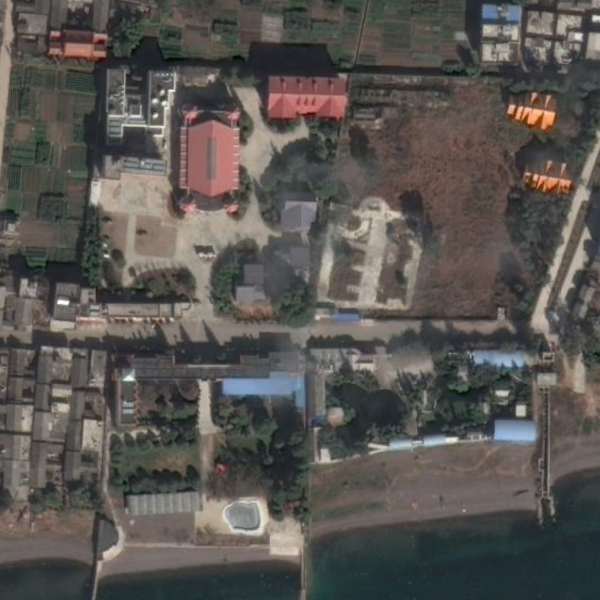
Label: Resort